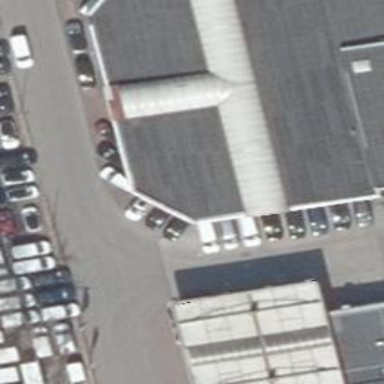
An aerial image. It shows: Car shop.